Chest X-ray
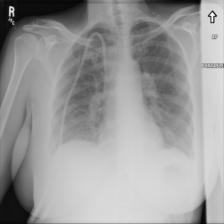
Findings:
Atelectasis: negative
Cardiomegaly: negative
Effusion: positive
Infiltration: negative
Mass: negative
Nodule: negative
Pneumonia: negative
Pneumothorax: negative
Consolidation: negative
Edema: negative
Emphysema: negative
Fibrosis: negative
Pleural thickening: negative
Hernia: negative